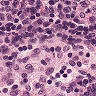
Metastatic tissue present: no